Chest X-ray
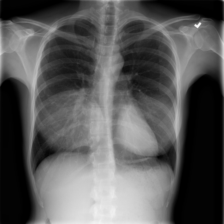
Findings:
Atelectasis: negative
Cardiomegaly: negative
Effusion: negative
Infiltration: negative
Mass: negative
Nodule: positive
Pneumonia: negative
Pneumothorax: negative
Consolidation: negative
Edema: negative
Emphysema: negative
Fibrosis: negative
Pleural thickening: negative
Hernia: negative